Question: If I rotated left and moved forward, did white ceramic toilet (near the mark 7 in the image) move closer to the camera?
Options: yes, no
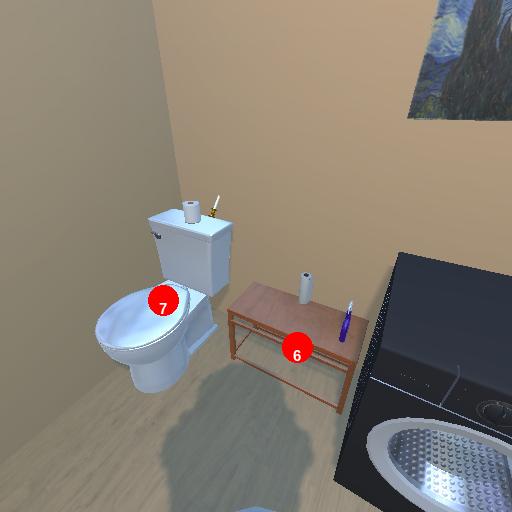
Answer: yes